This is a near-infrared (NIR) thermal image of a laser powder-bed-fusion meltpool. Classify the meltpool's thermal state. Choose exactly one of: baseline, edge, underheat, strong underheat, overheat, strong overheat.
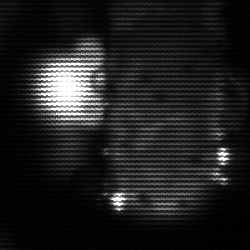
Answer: strong underheat